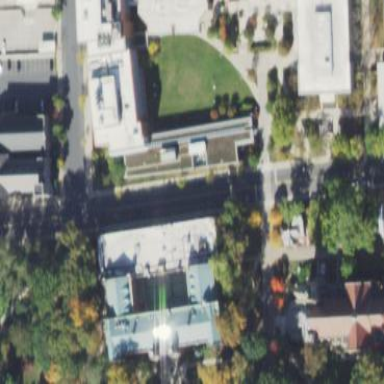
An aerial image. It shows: Building.